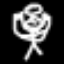
Label: angel